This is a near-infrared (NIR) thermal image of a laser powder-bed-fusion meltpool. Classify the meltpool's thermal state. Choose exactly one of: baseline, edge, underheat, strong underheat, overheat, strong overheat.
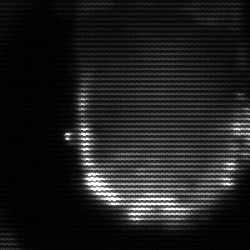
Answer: baseline